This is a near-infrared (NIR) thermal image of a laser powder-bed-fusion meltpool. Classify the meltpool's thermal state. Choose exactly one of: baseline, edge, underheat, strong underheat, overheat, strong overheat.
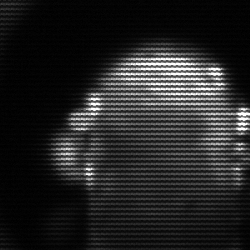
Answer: baseline